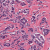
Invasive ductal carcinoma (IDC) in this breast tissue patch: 0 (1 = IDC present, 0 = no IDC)